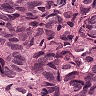
Metastatic tissue present: yes